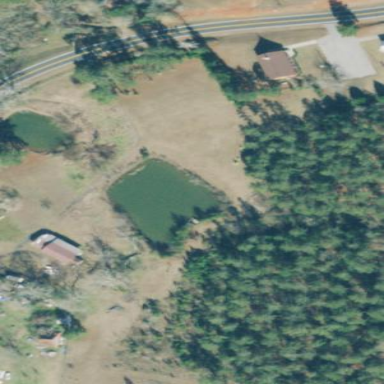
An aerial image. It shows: Pond surrounded by natural water.